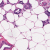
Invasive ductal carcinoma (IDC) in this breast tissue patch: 0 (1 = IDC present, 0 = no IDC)